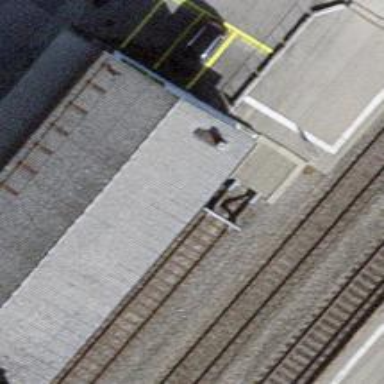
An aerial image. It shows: Railway buffer stop.